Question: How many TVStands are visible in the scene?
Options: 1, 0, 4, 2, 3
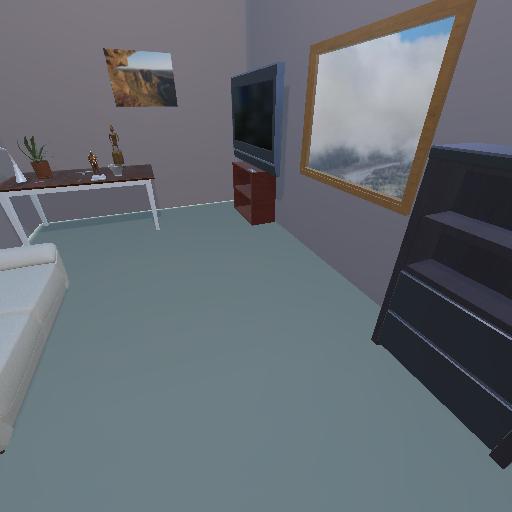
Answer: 1